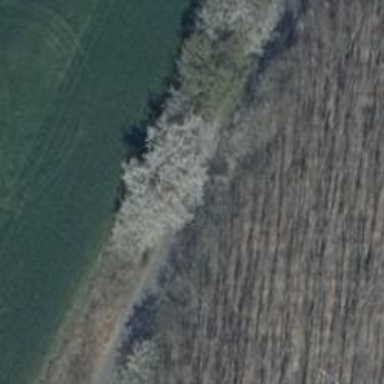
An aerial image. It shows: Row of deciduous broadleaved trees.